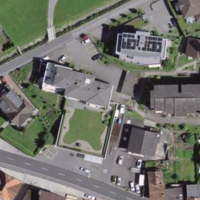
EUNIS habitat code: 54
Species observed at this site:
Cerastium fontanum